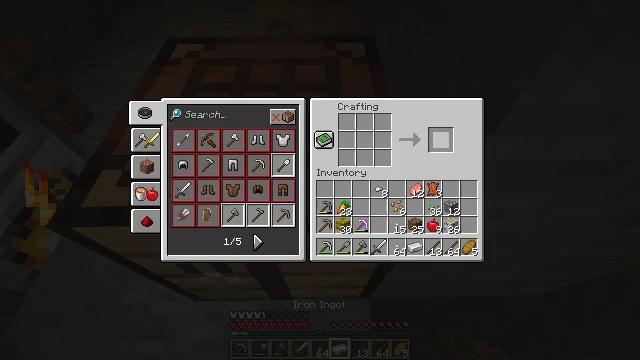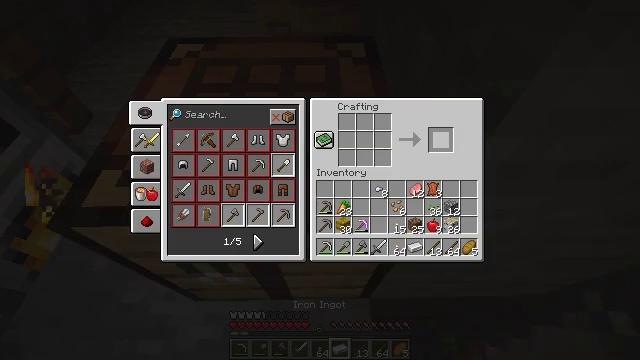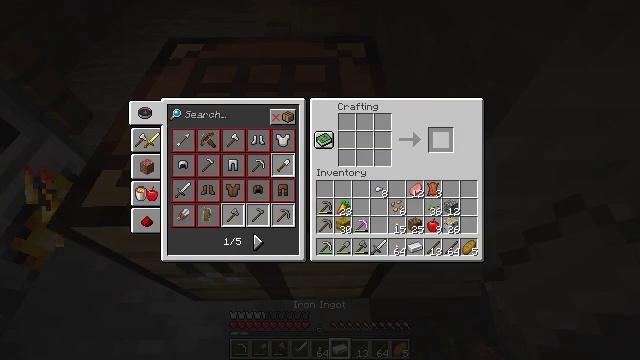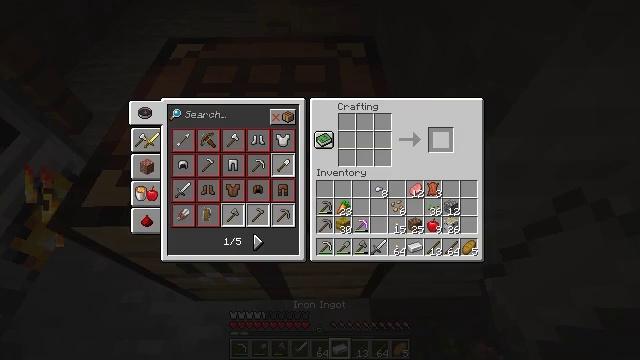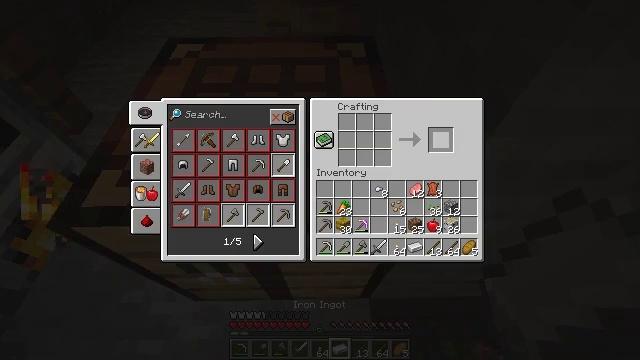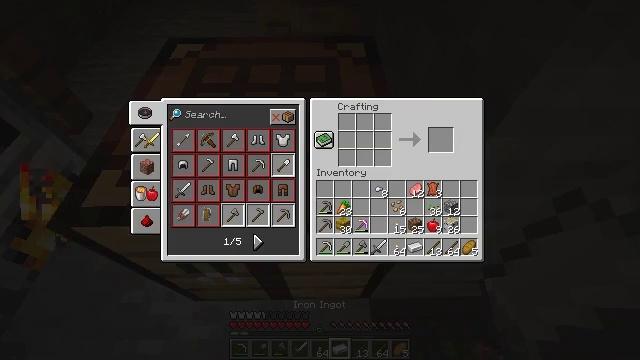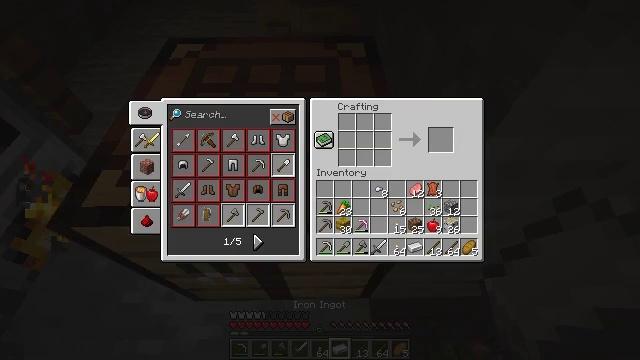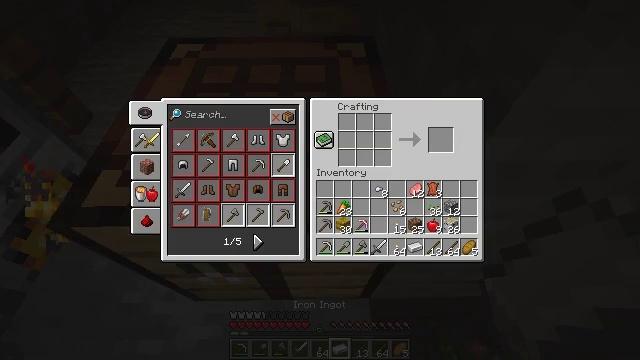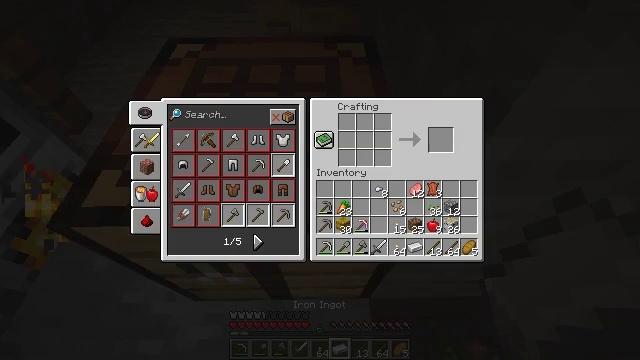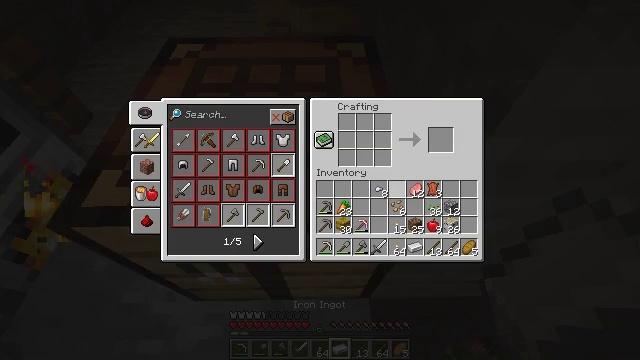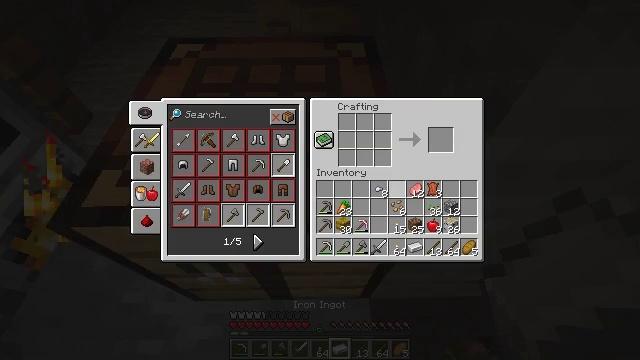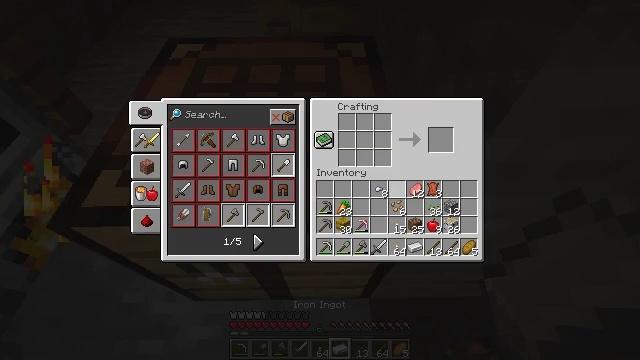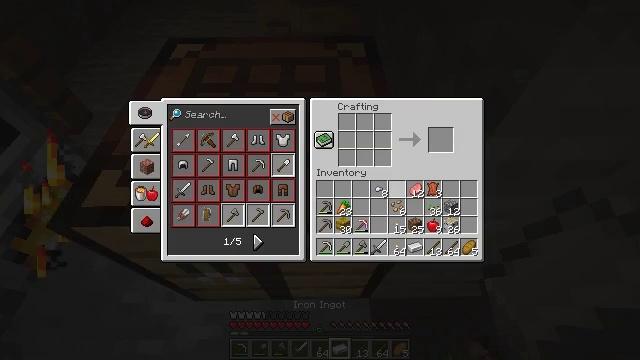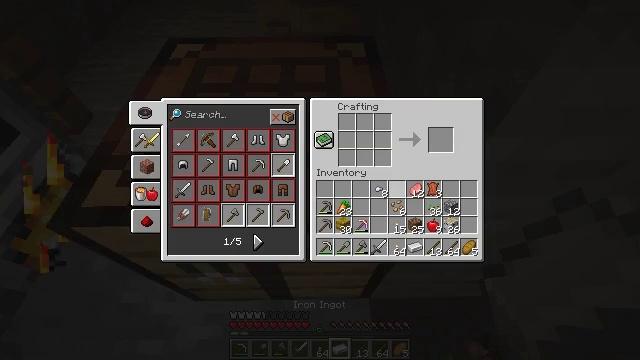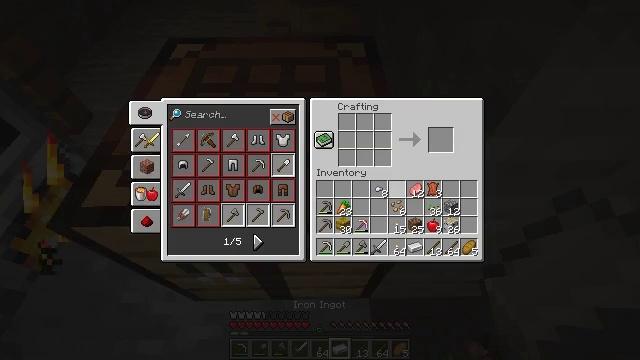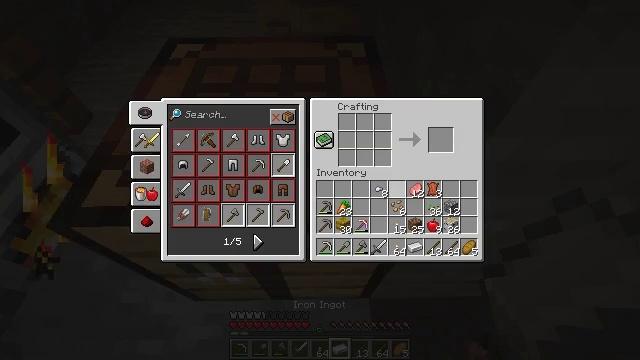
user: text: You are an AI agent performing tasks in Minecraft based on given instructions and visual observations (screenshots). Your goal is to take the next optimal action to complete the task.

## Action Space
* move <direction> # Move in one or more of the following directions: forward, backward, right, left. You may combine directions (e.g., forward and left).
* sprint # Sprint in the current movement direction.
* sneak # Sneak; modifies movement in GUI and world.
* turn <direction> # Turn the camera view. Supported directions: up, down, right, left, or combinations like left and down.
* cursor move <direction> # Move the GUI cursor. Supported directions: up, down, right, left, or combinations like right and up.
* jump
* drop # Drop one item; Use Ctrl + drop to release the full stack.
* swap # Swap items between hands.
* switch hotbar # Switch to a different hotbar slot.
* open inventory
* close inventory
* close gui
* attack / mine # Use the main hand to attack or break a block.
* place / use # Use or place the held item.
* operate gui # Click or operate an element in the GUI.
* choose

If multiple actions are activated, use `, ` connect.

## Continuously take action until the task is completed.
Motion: motion action
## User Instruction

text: Drop an iron nugget.
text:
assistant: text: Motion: sneak, open gui
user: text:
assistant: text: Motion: sneak
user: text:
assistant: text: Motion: sneak
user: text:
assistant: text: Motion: sneak
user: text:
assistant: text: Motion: sneak, cursor move left and down
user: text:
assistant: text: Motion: sneak
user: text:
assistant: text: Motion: sneak, cursor move left and down
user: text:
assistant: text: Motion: sneak, cursor move left and down
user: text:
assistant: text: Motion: no_op
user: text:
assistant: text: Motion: no_op
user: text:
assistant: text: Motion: no_op
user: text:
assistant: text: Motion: no_op
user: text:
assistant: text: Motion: no_op
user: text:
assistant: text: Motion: no_op
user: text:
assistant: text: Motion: no_op
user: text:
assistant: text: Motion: no_op
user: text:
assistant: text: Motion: no_op
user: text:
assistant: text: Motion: no_op
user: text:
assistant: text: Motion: no_op
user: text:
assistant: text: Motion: close gui
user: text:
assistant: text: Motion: no_op
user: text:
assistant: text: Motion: turn right
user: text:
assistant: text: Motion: turn right
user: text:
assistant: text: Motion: turn right
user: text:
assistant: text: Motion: turn right
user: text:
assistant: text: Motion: turn right and up
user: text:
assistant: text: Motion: turn right and up
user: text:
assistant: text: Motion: turn up, open inventory
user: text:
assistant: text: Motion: open inventory
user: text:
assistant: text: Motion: open inventory